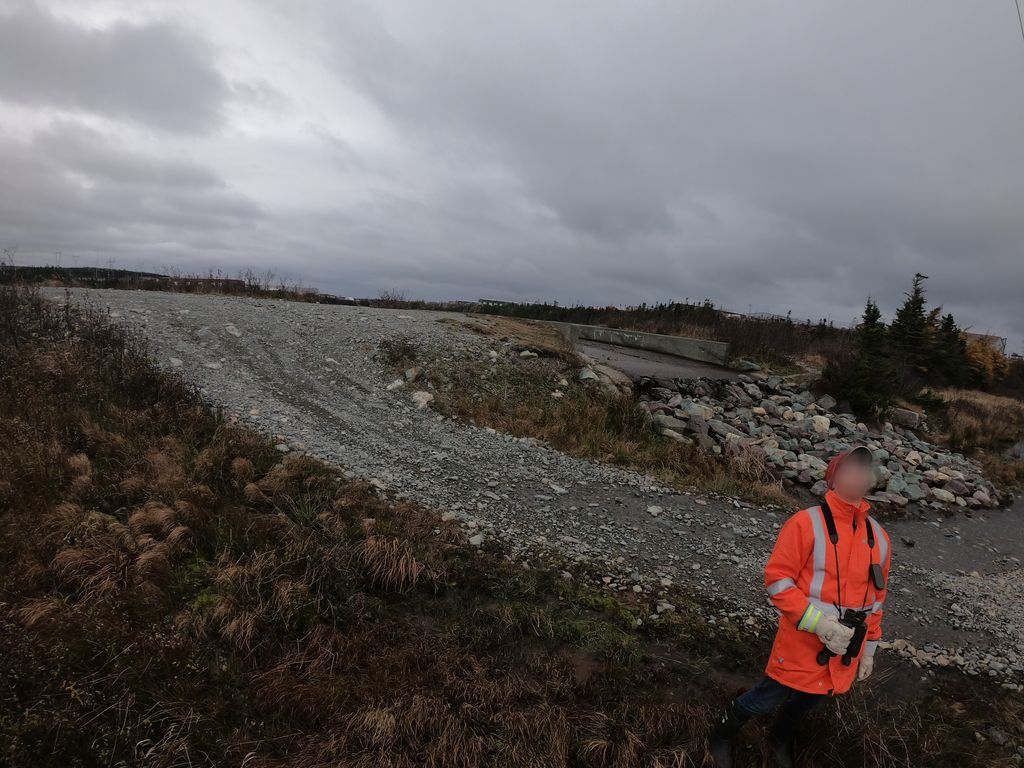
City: st_johns